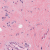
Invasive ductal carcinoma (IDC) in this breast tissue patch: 1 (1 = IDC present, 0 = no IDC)